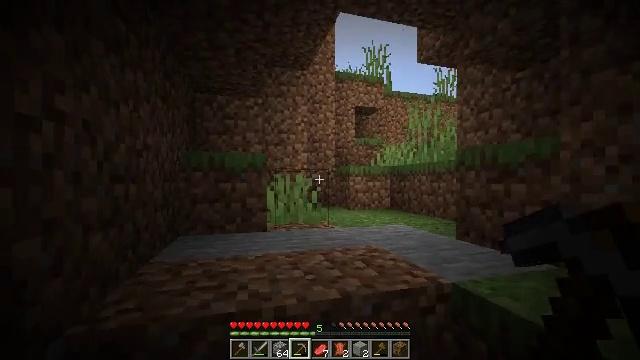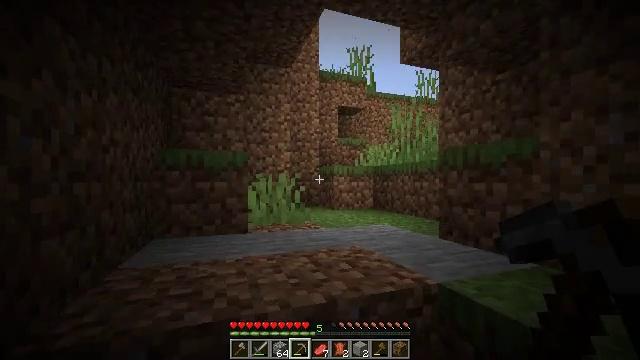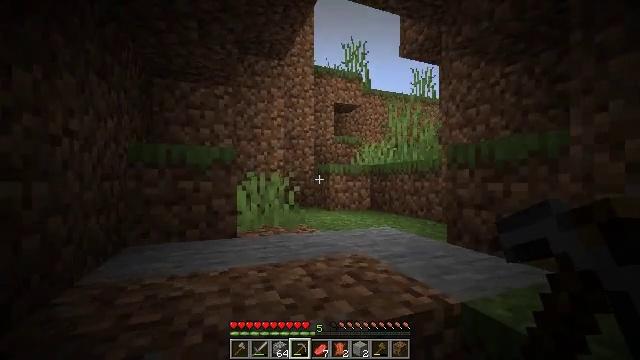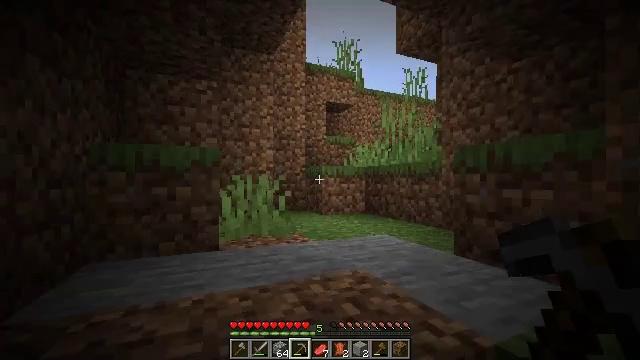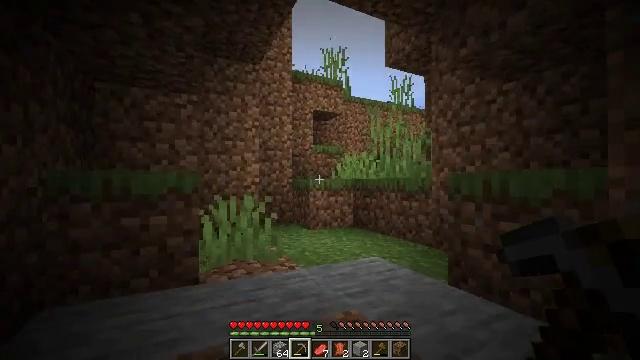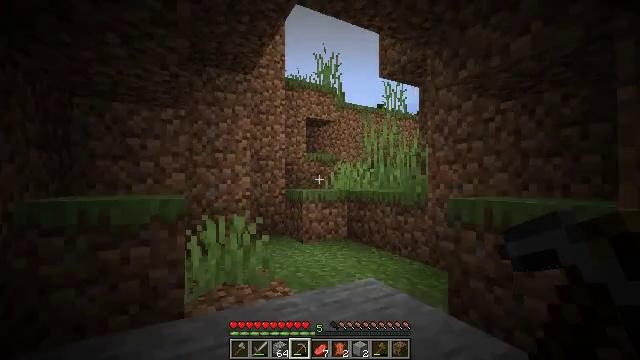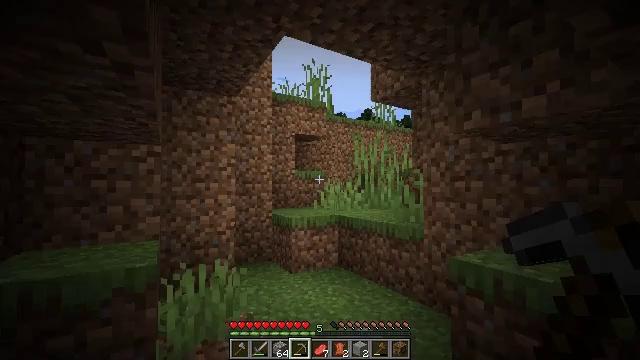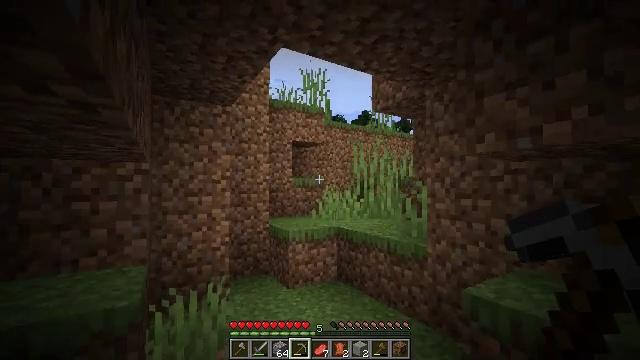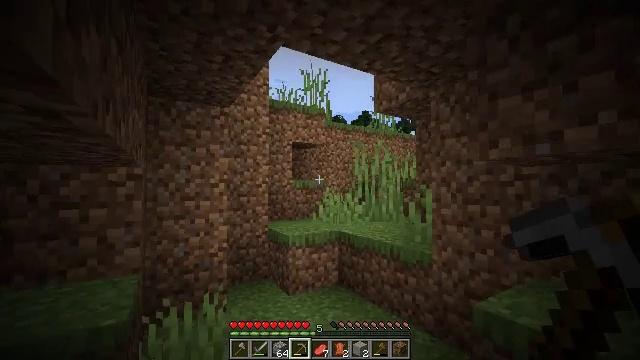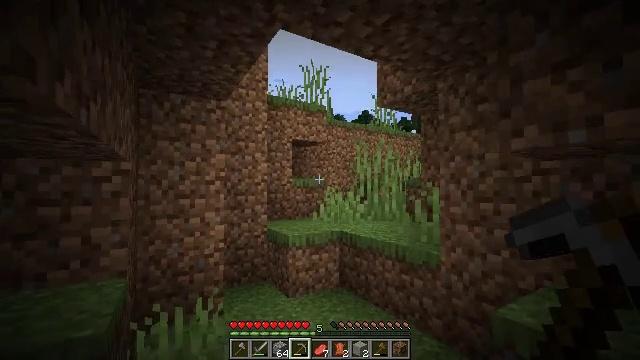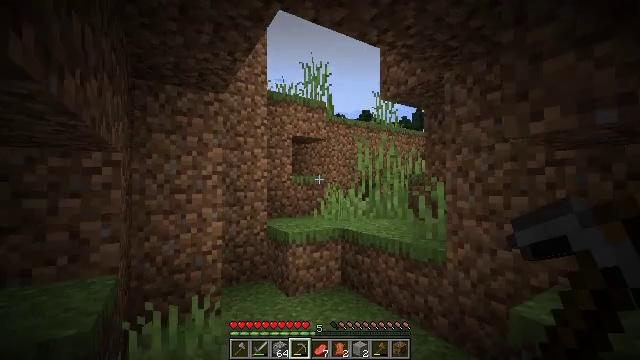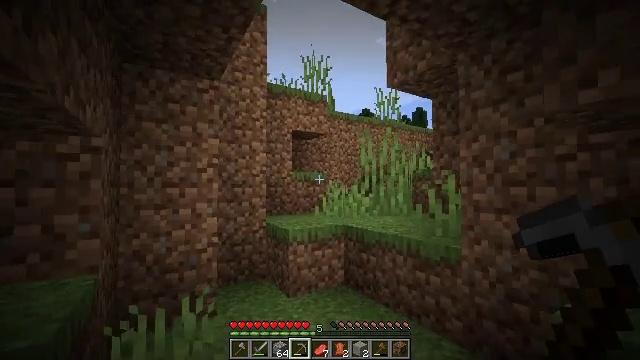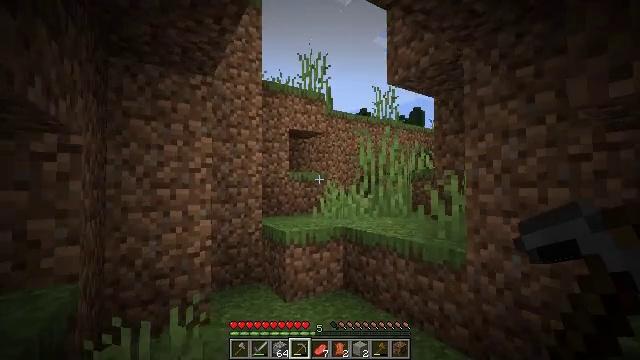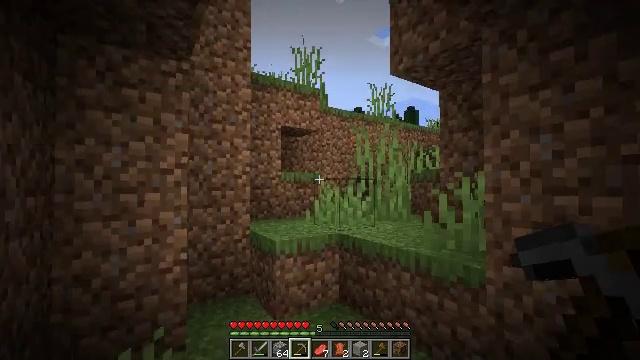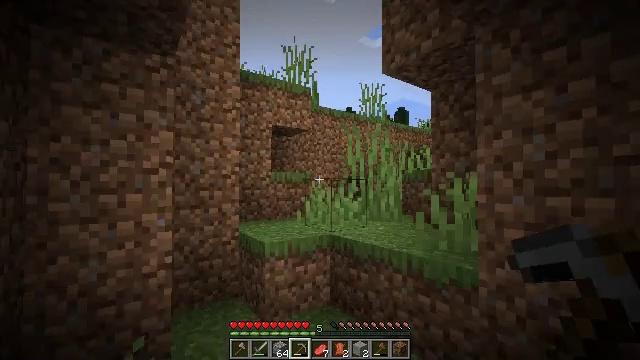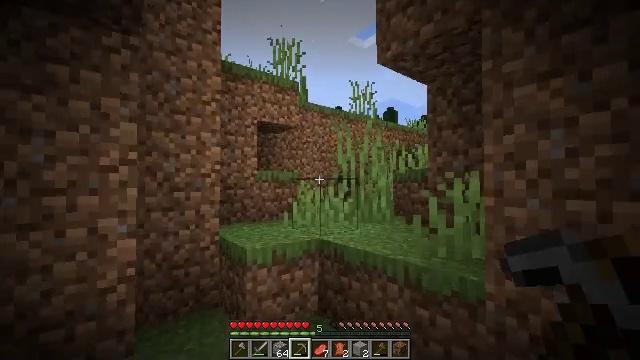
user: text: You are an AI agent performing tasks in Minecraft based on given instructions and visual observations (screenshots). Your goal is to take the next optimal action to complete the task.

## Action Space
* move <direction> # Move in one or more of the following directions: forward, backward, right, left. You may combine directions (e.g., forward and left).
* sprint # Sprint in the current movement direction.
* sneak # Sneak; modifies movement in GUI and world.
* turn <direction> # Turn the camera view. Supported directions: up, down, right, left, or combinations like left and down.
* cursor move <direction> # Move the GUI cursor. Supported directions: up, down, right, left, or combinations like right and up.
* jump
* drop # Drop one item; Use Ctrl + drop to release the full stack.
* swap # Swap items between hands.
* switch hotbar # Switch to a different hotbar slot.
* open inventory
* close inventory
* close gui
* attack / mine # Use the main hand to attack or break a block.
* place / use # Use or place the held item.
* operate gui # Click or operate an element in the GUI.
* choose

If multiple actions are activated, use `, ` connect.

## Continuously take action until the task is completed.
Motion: motion action
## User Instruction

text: Remove the tall grass to clear the area.
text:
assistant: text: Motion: move forward, turn right
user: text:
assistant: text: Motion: move forward, turn right
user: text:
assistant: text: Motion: move forward, turn right
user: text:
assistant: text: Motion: move forward, turn right, jump
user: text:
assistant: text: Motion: move forward, turn right, jump
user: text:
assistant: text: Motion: move forward, turn right, jump
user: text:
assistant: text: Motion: move forward, jump
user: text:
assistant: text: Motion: move forward
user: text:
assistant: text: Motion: move forward
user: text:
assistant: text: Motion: move forward
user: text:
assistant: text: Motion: move forward
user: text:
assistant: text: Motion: move forward
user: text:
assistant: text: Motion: move forward, turn right
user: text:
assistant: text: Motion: move forward, turn right
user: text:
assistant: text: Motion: move forward, turn right
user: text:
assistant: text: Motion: move forward, turn right
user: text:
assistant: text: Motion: move forward, turn right
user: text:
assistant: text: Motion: move forward, turn right
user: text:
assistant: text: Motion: move forward, turn right
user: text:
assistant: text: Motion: move forward, turn right
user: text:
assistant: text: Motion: move forward
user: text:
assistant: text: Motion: move forward
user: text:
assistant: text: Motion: move forward, jump
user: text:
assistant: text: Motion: move forward, jump
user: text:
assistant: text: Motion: move forward, jump
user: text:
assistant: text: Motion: move forward, turn right, jump
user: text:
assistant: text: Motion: move forward
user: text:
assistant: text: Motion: move forward, turn right
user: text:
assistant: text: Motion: move forward, turn right and down
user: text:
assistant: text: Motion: move forward, turn right